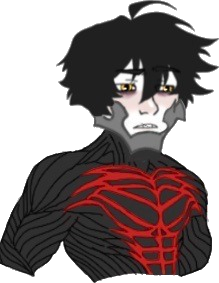
Label: 5_Twinkjak